Field crop: maize
Growth stage: 2
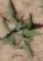
Species: atriplex